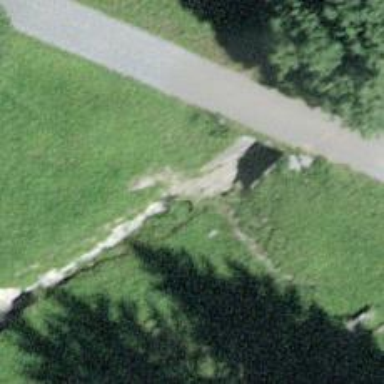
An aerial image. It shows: Culvert tunnel.